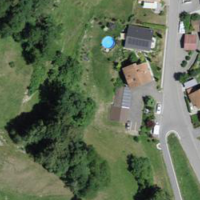
EUNIS habitat code: 24
Species observed at this site:
Prunella vulgaris